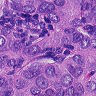
Metastatic tissue present: yes